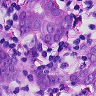
Metastatic tissue present: yes